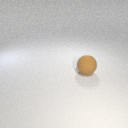
large brown rubber sphere